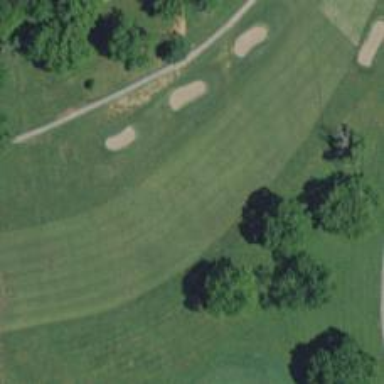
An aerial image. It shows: View of golf hole.